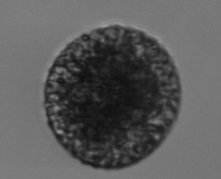
Label: Vicicitus_globosus